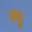
Label: 9